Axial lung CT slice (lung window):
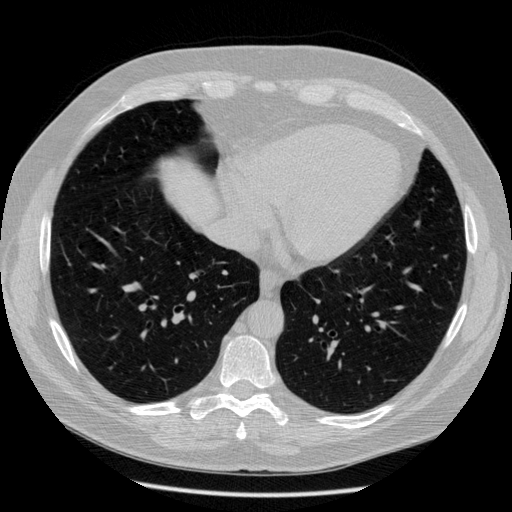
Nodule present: no